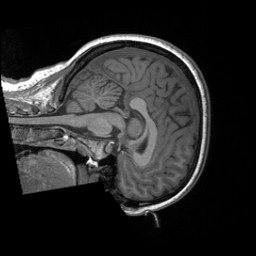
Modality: T1w
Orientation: sagittal